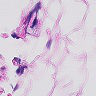
Metastatic tissue present: no